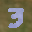
Label: 3